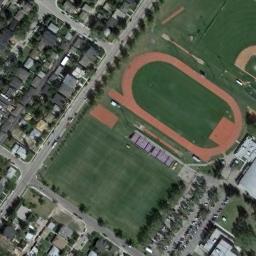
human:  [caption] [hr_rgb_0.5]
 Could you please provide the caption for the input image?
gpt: The ground track field is surrounded by lots of houses arranged neatly and a lawn is next to the ground track field .

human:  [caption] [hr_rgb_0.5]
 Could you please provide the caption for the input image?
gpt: There are many buildings next to the ground track field .

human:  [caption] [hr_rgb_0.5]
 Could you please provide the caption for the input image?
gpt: To the left of the track is the green field .

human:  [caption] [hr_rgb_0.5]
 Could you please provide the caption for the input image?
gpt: The track and field is built on the lawn, A road away from the residential area, And there is a lot of vegetation around it .

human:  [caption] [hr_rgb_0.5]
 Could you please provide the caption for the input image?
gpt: There are green lawns beside the ground track field with a red track .